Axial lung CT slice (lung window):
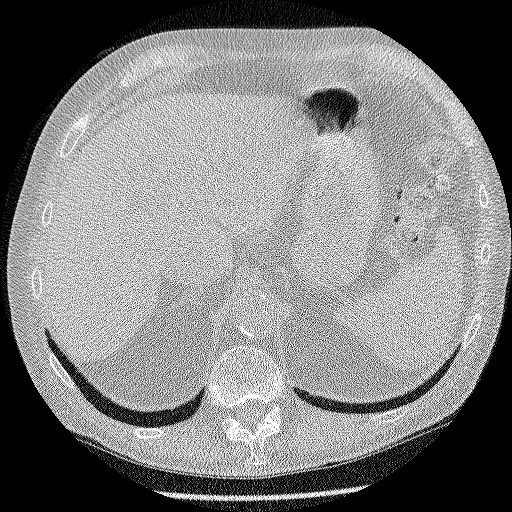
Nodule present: no